Question: I am doing a project where I am supposed to make an eBook store. This is an entity relationship model using which I generated a DB in SQL Server.

Now, while generating the bill using the following code, I am getting the 'An entity object cannot be referenced by multiple instances of IEntityChangeTracker.' exception in while calling the SaveChanges() method for my Entity Relationship model, ('ebs')
Here is the code.
I am maintaining the cart in the session. Also, the user id is kept in the session too.
'''
List<Title> cartItems = (List<Title>)Session["eStoreCart"];
int userid = Int32.Parse(Session["eStoreUserId"].ToString());
User us = ebs.Users.SingleOrDefault(u => u.UserId == userid);
Bill bl = new Bill();
bl.BillAmount = Decimal.Parse(lblBill.Text);
bl.BillDate = DateTime.Now;
foreach (Title item in cartItems)
{
bl.Titles.Add(item);
}
us.Bills.Add(bl);
ebs.SaveChanges();
Response.Redirect("Orders.aspx");
'''
I am totally new to Entity Framework and LINQ. So any help explaining what is going on, and a workaround will be appreciated.
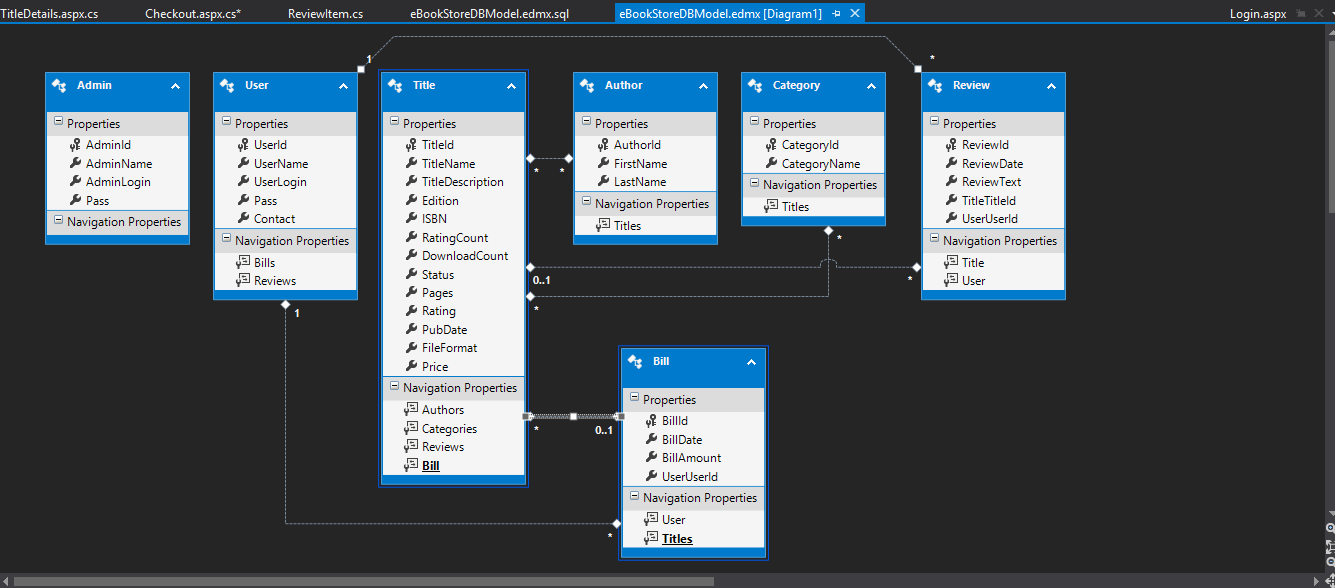
Answer: It looks like you may be creating your 'DbContext ebs' as an instance variable and keeping it around. You should instead consider your entity contexts lightweight and create them on demand, i.e. each time you need to query or modify the data store, especially since using this in a web application.
Please review these docs: <URL>.
Specifically, note this:
> When working with Web applications, use a context instance per
request.
So don't keep a long-running 'DbContext' around: instead create a new one in a 'using' block when you want to modify your data store. 'DbContext' is pretty lightweight and so you can build them and tear them down like this on demand.
See also <URL>.
Now, as for the exception: I expect that it's due to the 'Title' objects that you're storing in the session: those must have been created in another 'DbContext'. You can try to attach them to the new 'DbContext' (review the doc linked above). But another approach: don't keep the 'Title' objects in the session, instead keep IDs for those objects, then look them up again in the new 'DbContext'.
Something like this:
In your case, the code might look something like this:
'''
List<int> cartItemIds = (List<int>)Session["eStoreCart"];
int userid = Int32.Parse(Session["eStoreUserId"].ToString());
using (var ebs = new MyDbContext())
{
User us = ebs.Users.SingleOrDefault(u => u.UserId == userid);
Title title = null;
Bill bl = new Bill();
bl.BillAmount = Decimal.Parse(lblBill.Text);
bl.BillDate = DateTime.Now;
foreach (var id in cartItems)
{
title = ebs.Titles.Where(t => t.Id == id);
bl.Titles.Add(title);
}
us.Bills.Add(bl);
ebs.SaveChanges();
}
Response.Redirect("Orders.aspx");
'''
Another tip: look into the ASP Membership API for some additional webapp user support. You may not need to change much, and you'll get some API for doing things like password policies/expiration/changing.